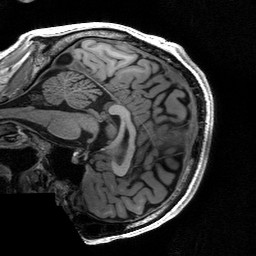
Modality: T1w
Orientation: sagittal
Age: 29
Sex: male